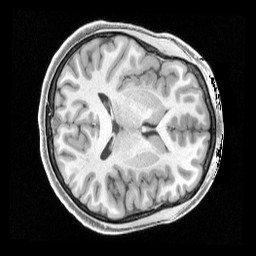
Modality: T1w
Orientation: axial
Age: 20
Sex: female
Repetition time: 2.4 s
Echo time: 0.00222 s